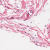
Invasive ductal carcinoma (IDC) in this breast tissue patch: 0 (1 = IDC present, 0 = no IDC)